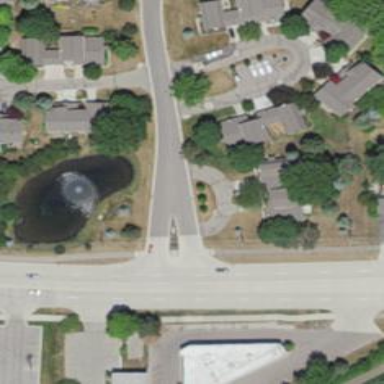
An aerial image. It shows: Residential road.